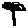
Label: tree